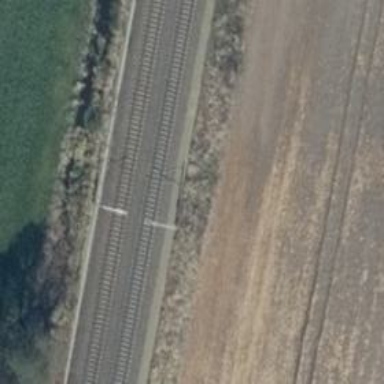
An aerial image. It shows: Railway milestone with catenary mast.